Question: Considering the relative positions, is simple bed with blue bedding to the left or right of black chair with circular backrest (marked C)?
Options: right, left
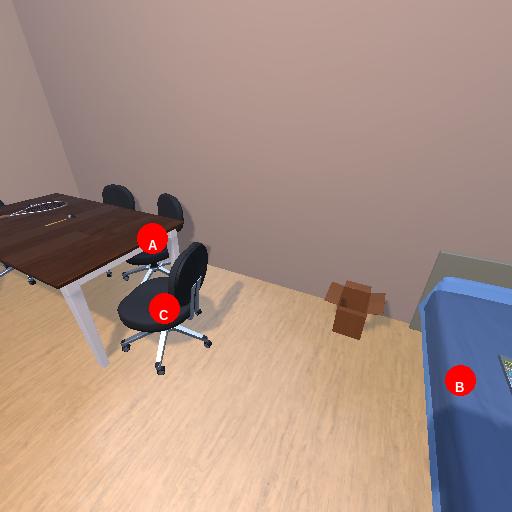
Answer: right